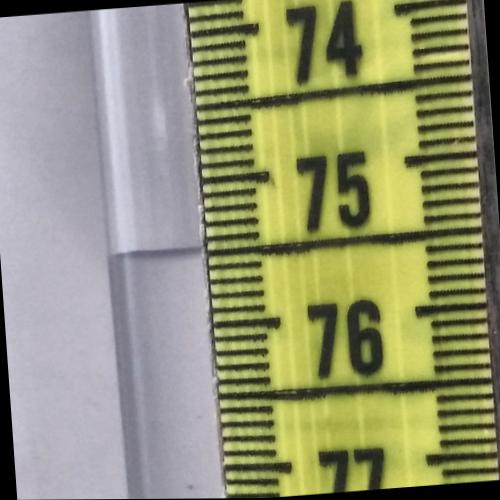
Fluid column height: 75.5 cm